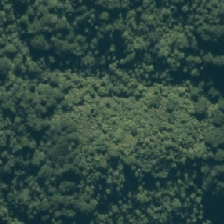
Land cover: broadleaved_indigenous_hardwood